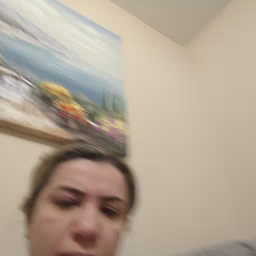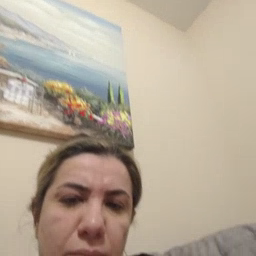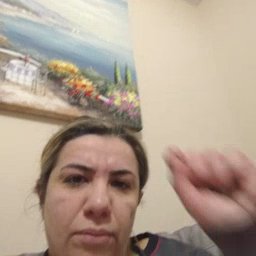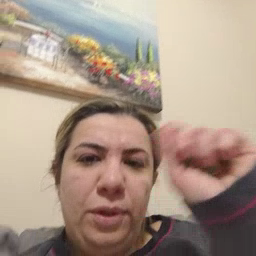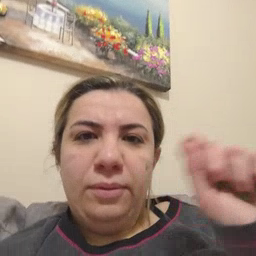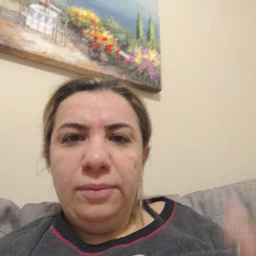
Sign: pen